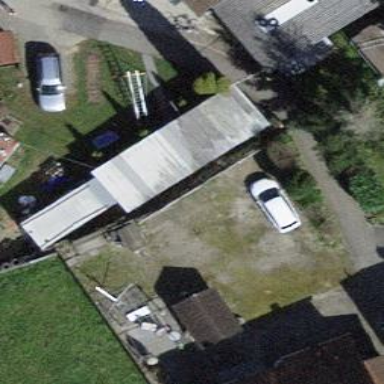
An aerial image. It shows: Garage.